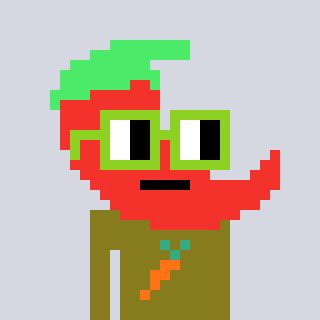
a pixel art character with square light green glasses, a chilli-shaped head and a gunk-colored body on a cool background